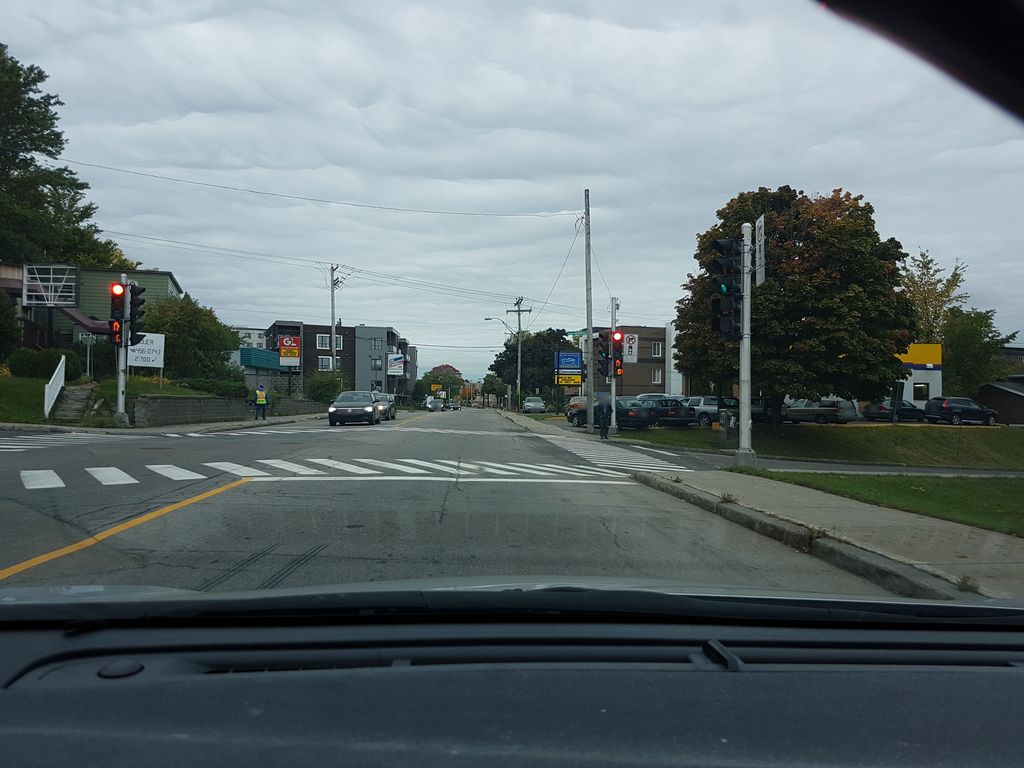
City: quebec_city